Field crop: maize
Growth stage: 2
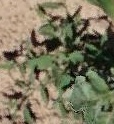
Species: atriplex